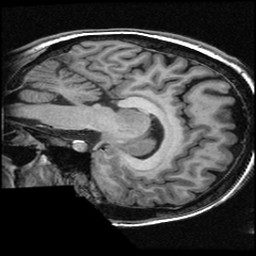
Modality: T1w
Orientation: sagittal
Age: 23
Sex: female